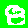
Digit: 8